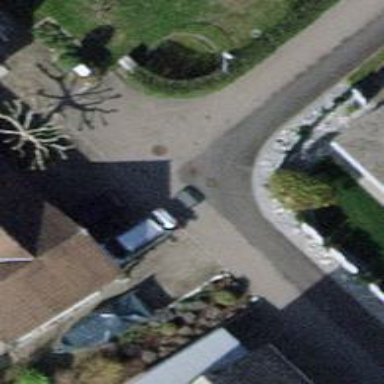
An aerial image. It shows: Paved living street.